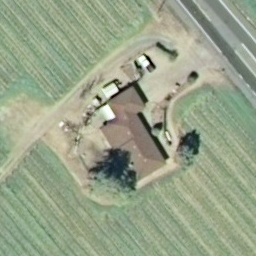
Label: residential